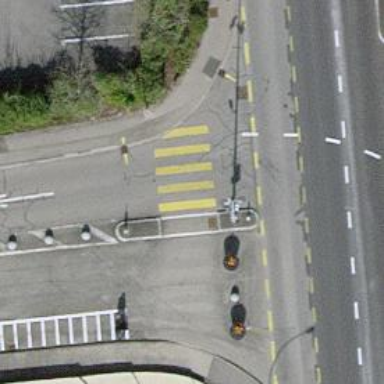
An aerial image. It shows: Crossing with traffic signals.